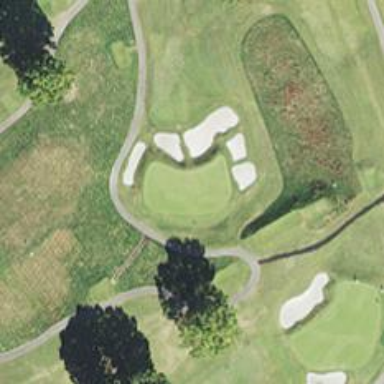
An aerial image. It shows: View of golf hole.